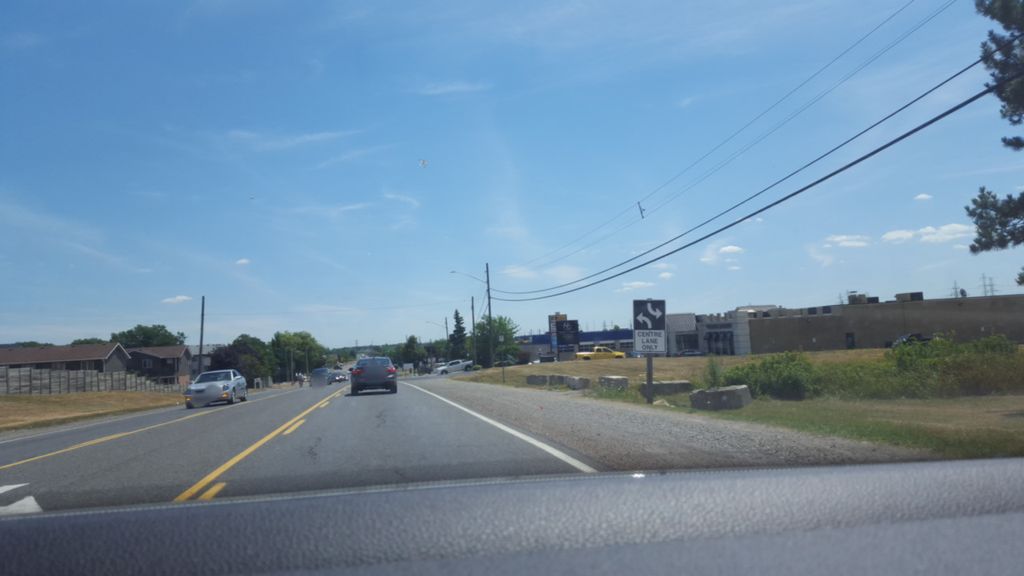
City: hamilton